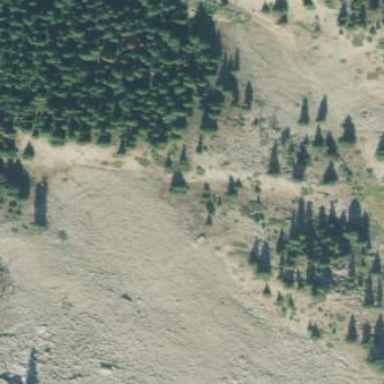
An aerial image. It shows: Downhill piste for backcountry grooming.